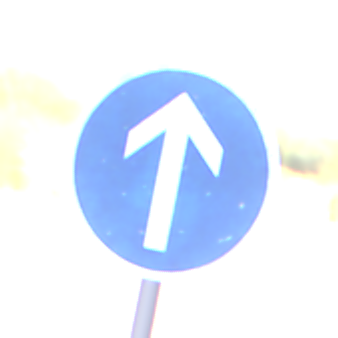
Verkehrszeichen: VorgeschriebeneFahrtrichtungGeradeaus
Umgebung: Roofed, Underpass
Tageszeit: Midday
Wetter: Clear
Licht: Natural
Jahreszeit: NotSpecified
Kontrast: LowContrast